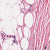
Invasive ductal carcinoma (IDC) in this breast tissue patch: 0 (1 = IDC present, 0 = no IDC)